Field crop: maize
Growth stage: 1
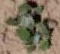
Species: chenopodium